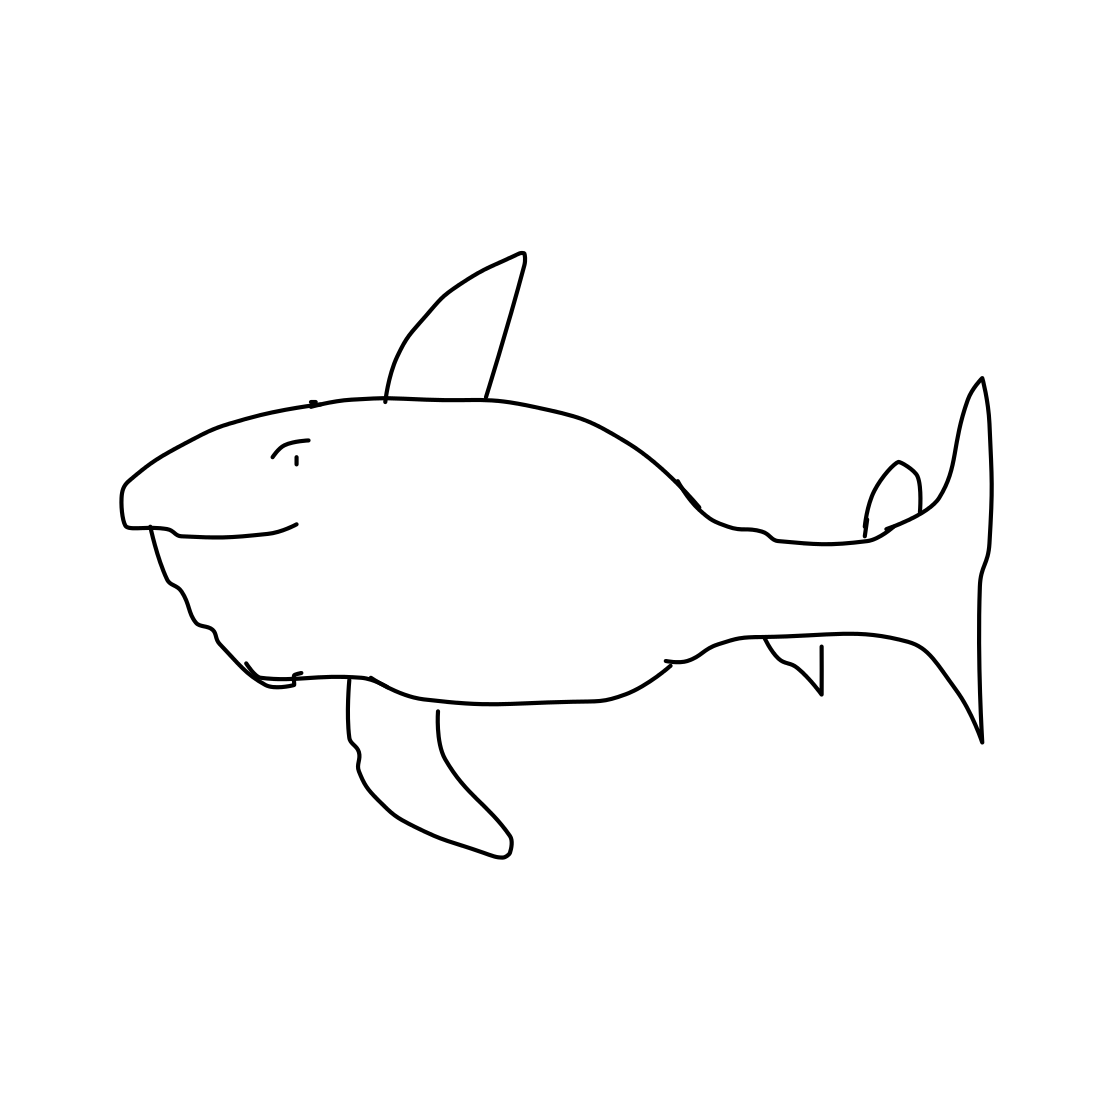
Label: shark